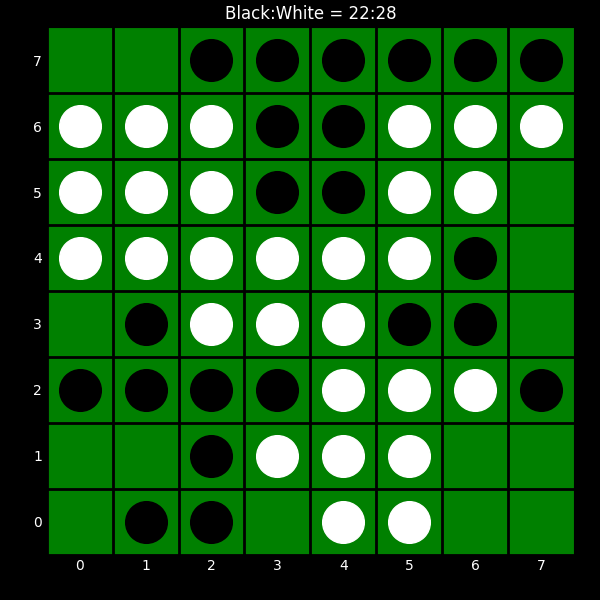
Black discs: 22
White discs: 28